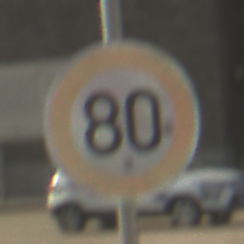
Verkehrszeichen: Geschwindigkeit80
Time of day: MorningAfternoon
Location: Outdoor (Suburban)
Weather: Clear
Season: NotSpecified
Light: Natural